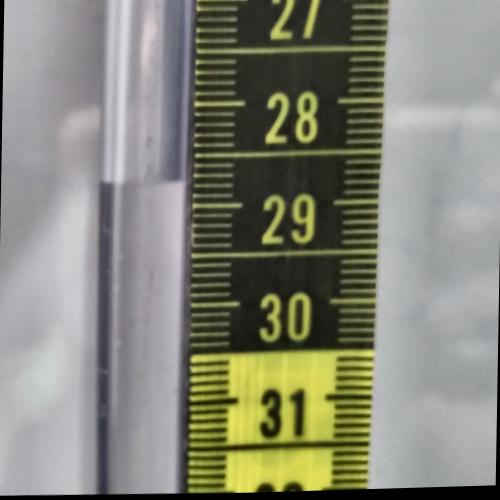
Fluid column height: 28.7 cm